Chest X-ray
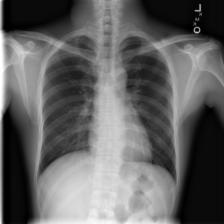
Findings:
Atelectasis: negative
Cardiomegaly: negative
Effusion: negative
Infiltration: negative
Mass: negative
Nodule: negative
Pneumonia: negative
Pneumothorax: negative
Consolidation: negative
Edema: negative
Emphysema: negative
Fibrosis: negative
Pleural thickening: negative
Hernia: negative